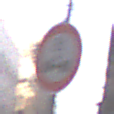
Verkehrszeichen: TatsaechlicheAchslast
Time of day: SunriseSunset
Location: Outdoor (Urban)
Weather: PartlyCloudy
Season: NotSpecified
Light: Natural